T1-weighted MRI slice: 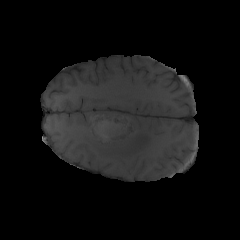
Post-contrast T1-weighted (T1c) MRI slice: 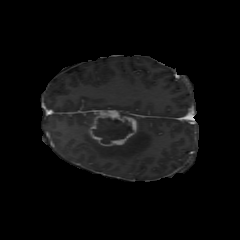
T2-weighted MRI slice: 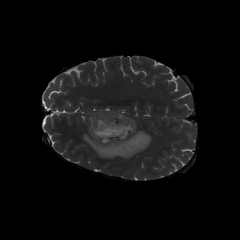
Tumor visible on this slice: yes